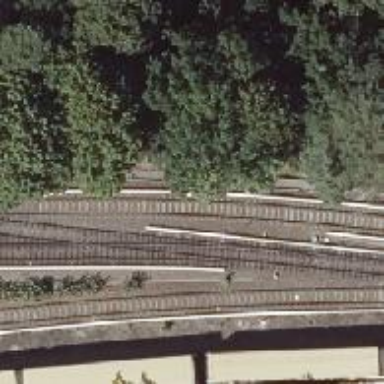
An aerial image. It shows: Light rail railway line with electrified rails.